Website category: auto
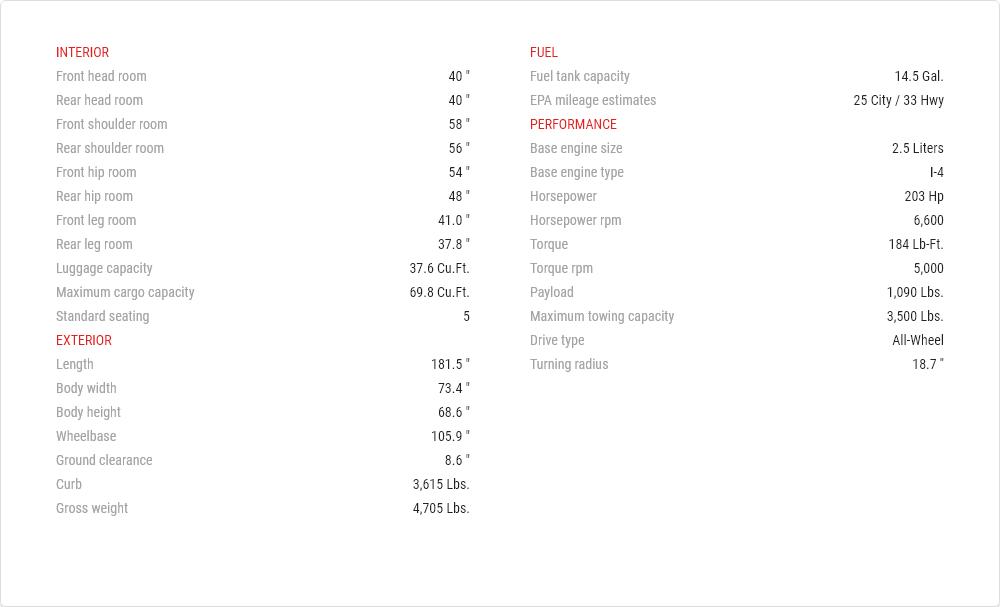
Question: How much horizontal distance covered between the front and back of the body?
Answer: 105.9 "

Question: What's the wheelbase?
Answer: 105.9 "

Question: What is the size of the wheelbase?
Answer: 105.9 "

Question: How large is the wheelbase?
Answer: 105.9 "

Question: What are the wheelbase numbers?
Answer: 105.9 "

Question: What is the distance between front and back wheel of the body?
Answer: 105.9 "

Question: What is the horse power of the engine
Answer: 203 hp

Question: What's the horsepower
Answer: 203 hp

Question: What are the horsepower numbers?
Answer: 203 hp

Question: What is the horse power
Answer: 203 hp

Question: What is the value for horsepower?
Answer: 203 hp

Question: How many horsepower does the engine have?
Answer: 203 hp

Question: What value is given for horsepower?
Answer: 203 hp

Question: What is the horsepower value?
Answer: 203 hp

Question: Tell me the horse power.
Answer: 203 hp

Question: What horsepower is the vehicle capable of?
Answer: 203 hp

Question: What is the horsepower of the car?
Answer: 203 hp

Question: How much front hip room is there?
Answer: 54 "

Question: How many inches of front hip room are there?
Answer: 54 "

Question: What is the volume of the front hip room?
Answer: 54 "

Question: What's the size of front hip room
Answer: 54 "

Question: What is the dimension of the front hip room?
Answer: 54 "